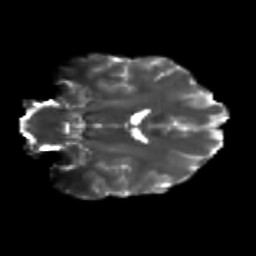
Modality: T2w
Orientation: coronal
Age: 23
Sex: male
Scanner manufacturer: siemens
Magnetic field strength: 3 T
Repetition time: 3.5 s
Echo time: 0.104 s